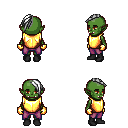
a pixel art fantasy rpg character, female body template, orc, green skin, gold chest armor, magenta pants, white long mohawk hairstyle, gold gloves, black shoes, four views (front, back, left, right), 2x2 character sprite sheet, small pixel art, hard edges, no anti-aliasing